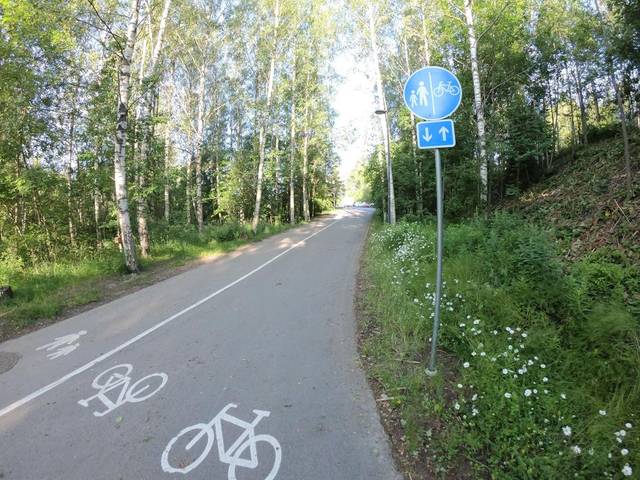
Region: Finland
Coordinates: 60.162, 24.732